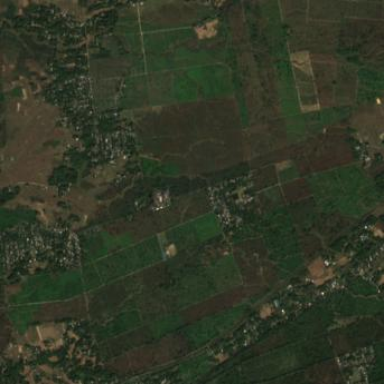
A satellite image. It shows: Orchard consisting of tea plants.